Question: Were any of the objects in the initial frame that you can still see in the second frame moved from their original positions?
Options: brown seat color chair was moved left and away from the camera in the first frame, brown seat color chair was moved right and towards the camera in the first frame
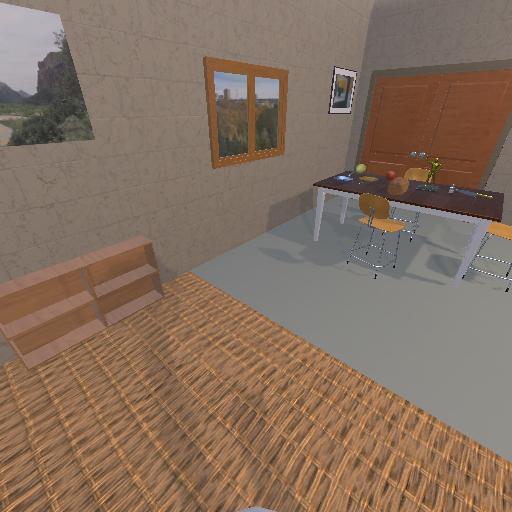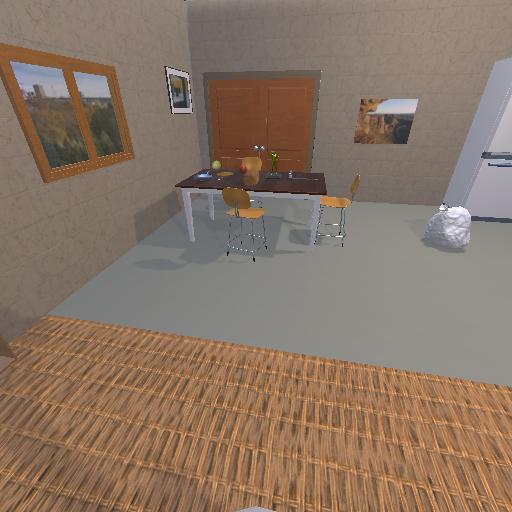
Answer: brown seat color chair was moved left and away from the camera in the first frame